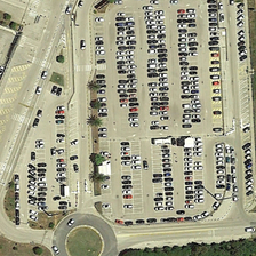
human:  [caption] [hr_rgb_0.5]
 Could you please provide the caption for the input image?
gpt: There is a parking lot inside the parking lot.

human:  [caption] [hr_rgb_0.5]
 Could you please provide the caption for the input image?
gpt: The school bus stops inside.

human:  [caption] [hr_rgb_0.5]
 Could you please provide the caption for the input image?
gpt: The parking lot, inside is a circular parking lot.

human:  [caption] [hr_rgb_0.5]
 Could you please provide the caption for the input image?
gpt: Parking lot. There's a round parking lot inside.

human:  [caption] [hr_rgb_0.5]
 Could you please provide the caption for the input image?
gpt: parking, inside there is a circular parking.